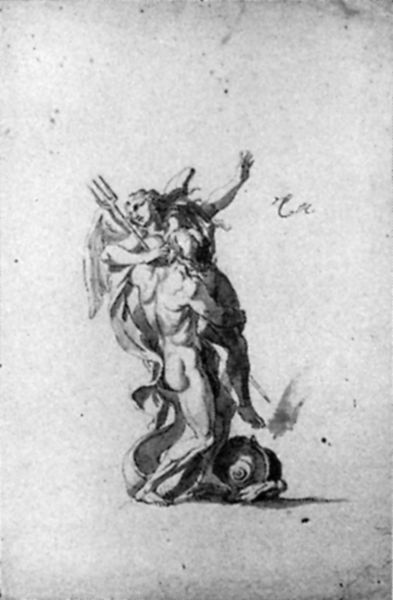
Titel: Neptun entführt eine geflügelte Nymphe
Künstler: Charles Le Brun
Institution: Paris, Musée du Louvre
Schlagwörter: akt, flügel, hand, mann, meer, nackt, weiß, frau, schwarz, skizze, zeichnung, tuch, arm, arme, tragen, signatur, paar, engel, liebe, muskeln, schild, tusche, religion, radierung, stich, lithografie, mythologie, flecken, griechisch, entführung, schnecke, jupiter, retten, sperr, dreizack, poseidon, mistgabel, langes haar, fliegt, forke, po, ca, sabine, sabinen, trident